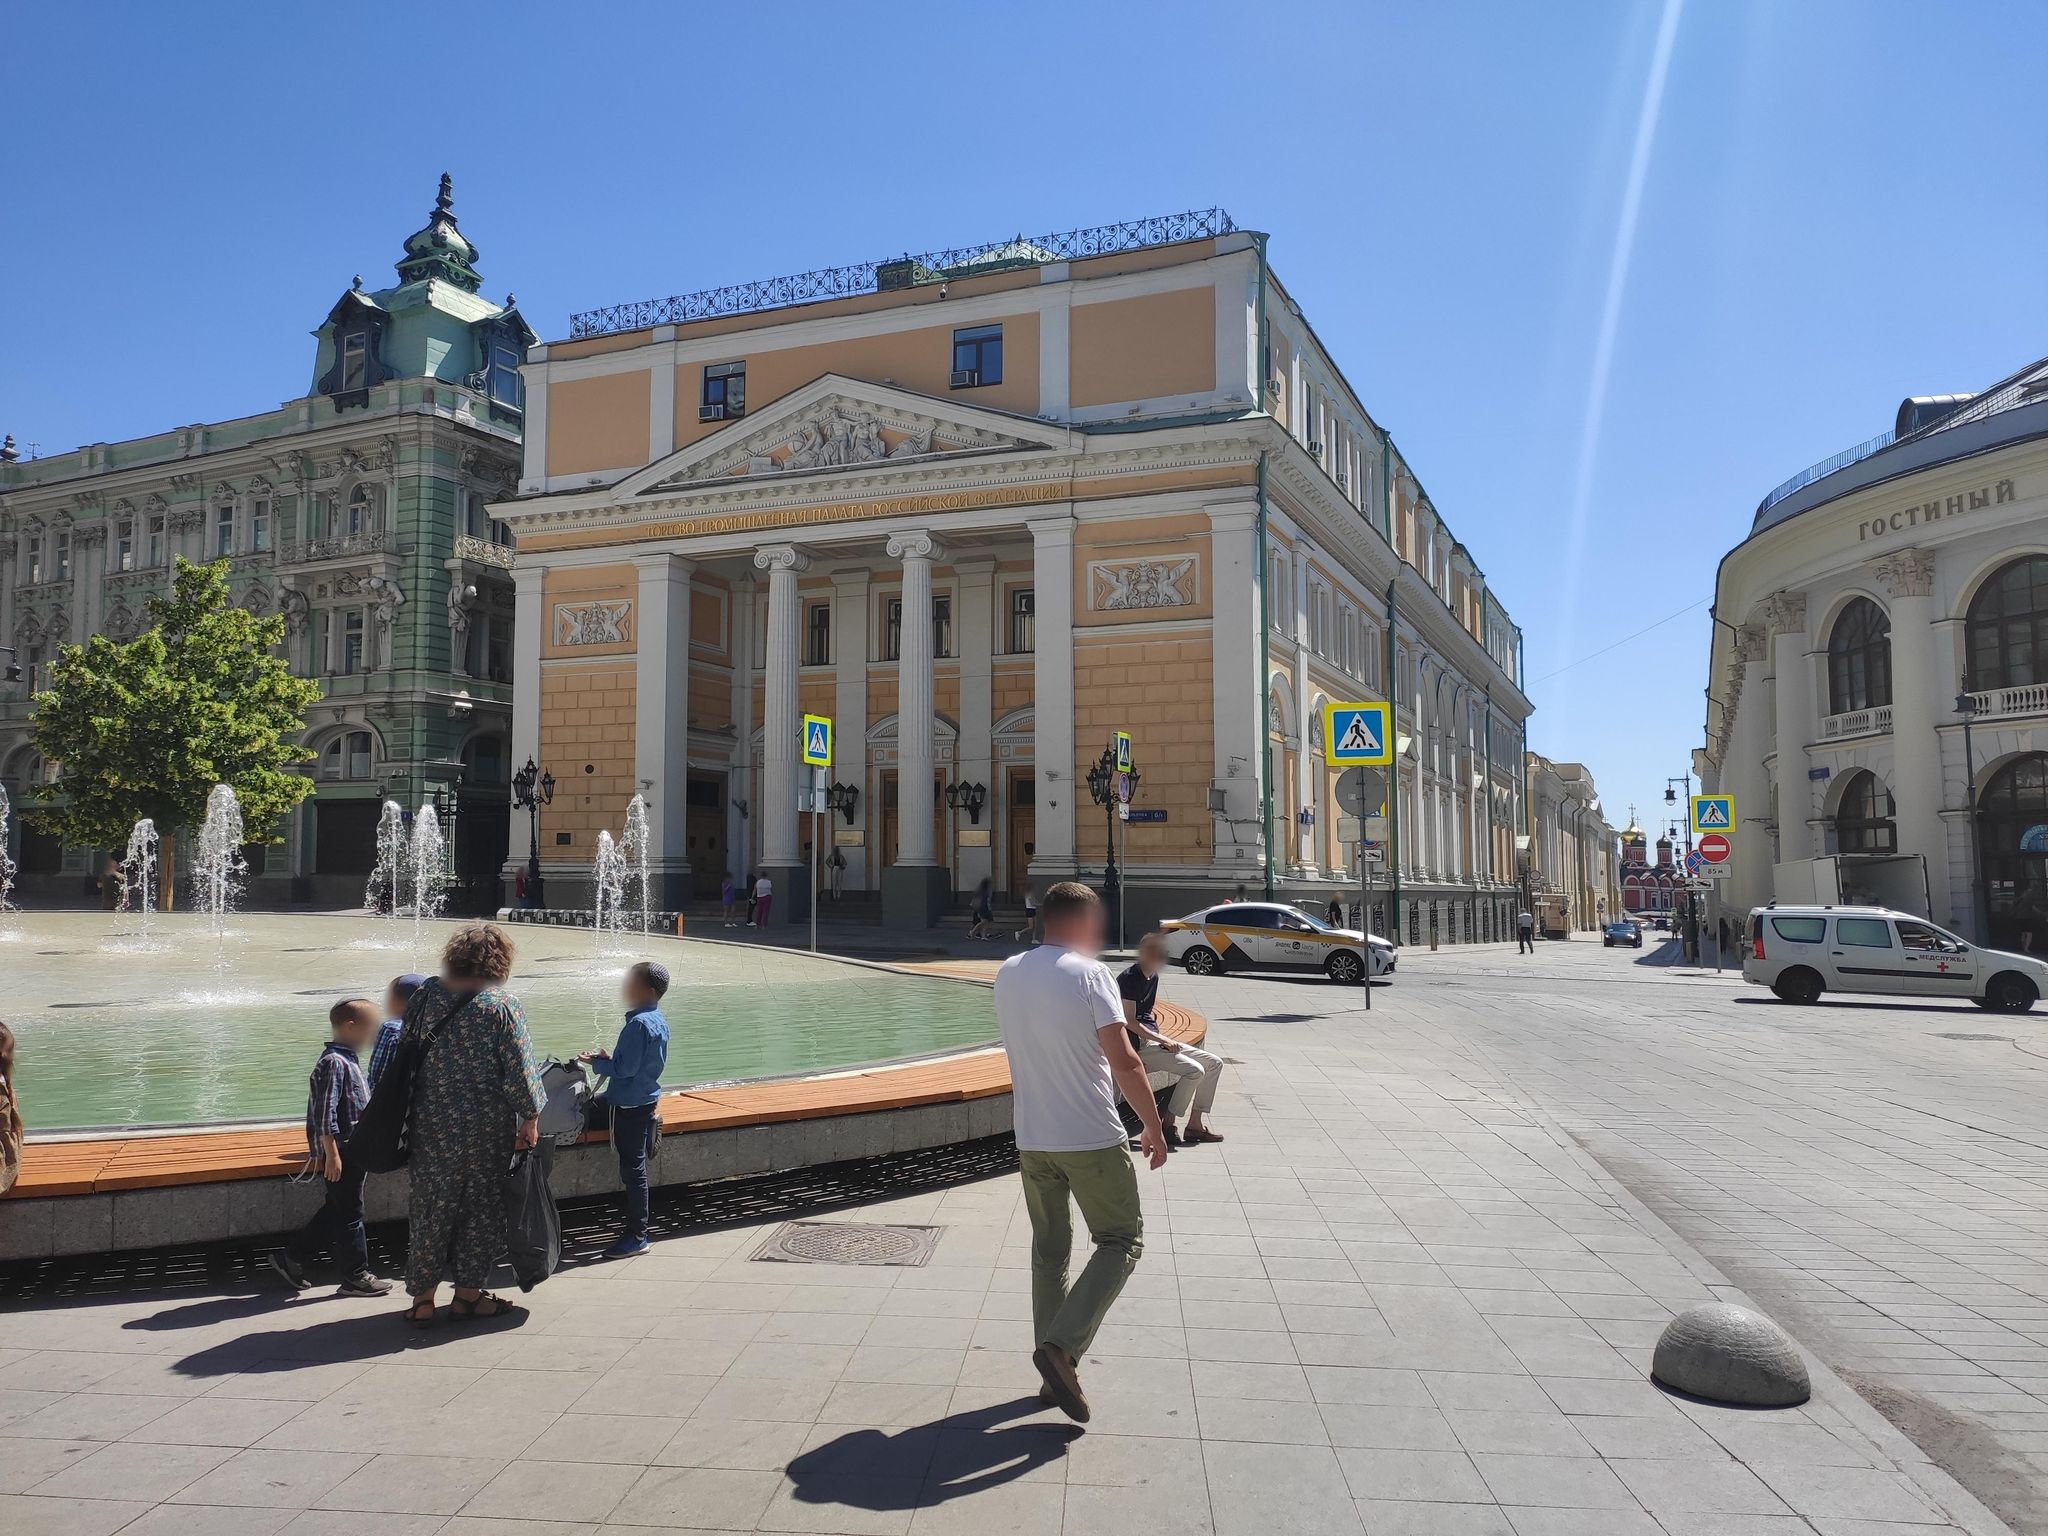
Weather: clear
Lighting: day
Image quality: good
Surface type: walking surface
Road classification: unclassified
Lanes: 2
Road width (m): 2.1
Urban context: urban centre
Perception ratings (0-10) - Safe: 3.82, Lively: 7.03, Beautiful: 4.68, Boring: 5.8, Depressing: 5.91, Wealthy: 9.25